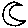
Label: moon